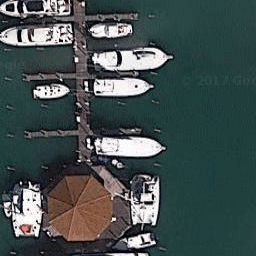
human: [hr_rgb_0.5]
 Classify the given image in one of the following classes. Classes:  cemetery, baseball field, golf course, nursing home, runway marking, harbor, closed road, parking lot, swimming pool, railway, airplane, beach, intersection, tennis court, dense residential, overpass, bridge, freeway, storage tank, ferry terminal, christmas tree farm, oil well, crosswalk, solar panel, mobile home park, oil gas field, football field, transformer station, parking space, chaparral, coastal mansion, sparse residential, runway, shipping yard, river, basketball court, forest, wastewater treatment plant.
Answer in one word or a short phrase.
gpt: harbor